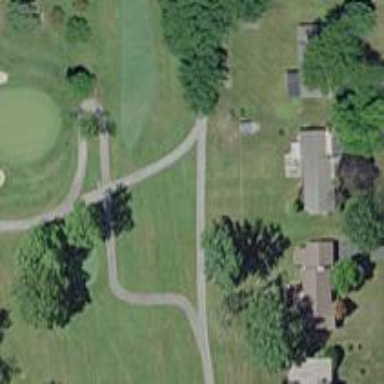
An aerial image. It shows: Path used for both walking and golf.